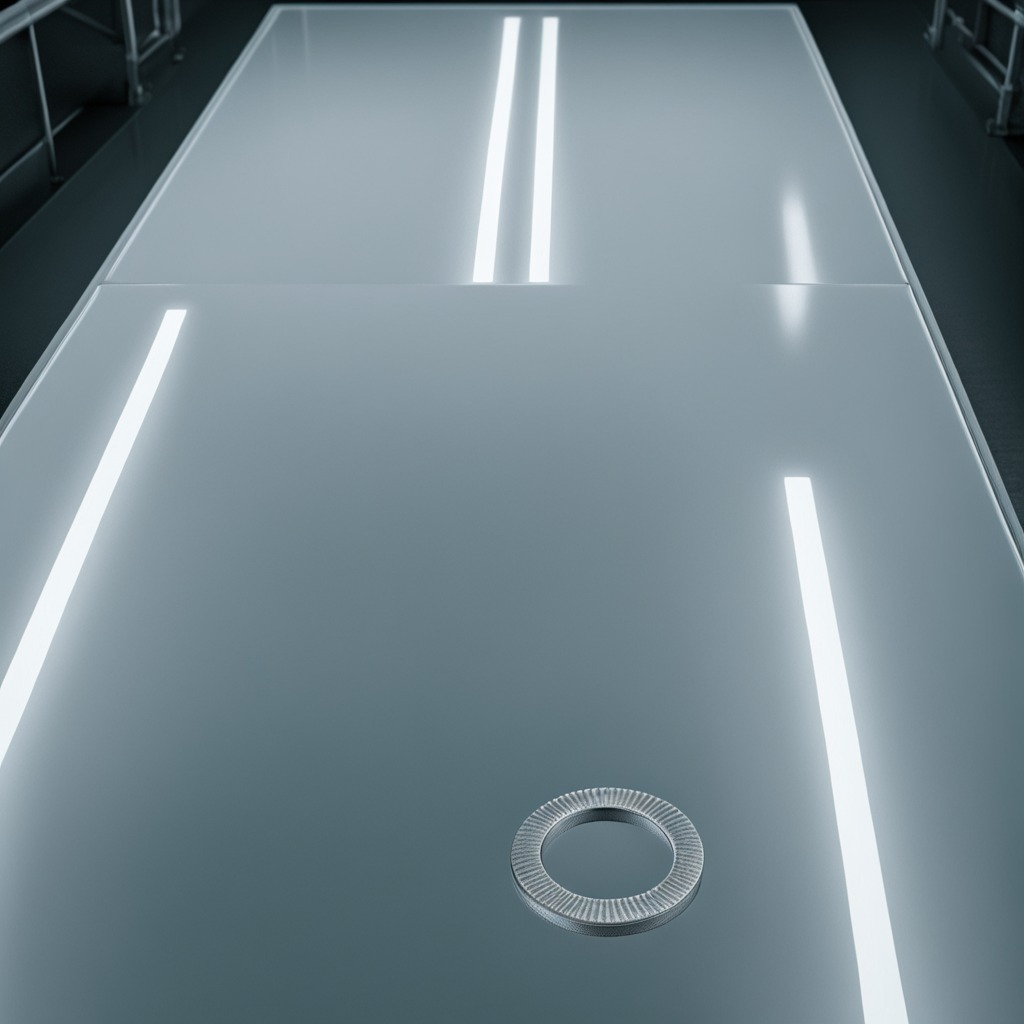
A flat metal washer is lying on the high-gloss table in a ship maintenance bay industrial lighting.